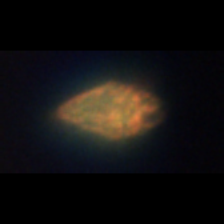
Taxon: Ciliates
Group: Other